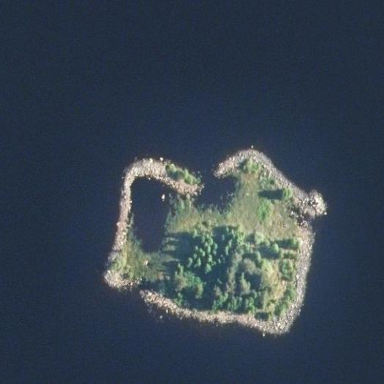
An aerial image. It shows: Island.